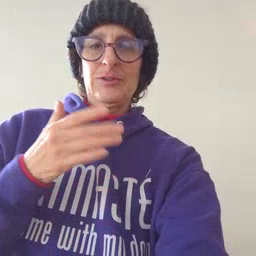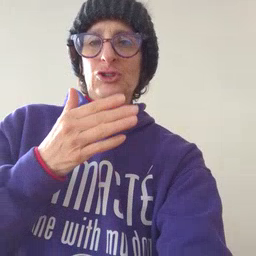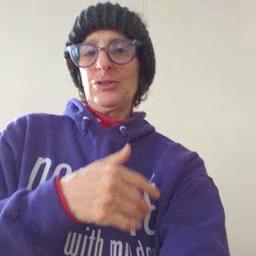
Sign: fish